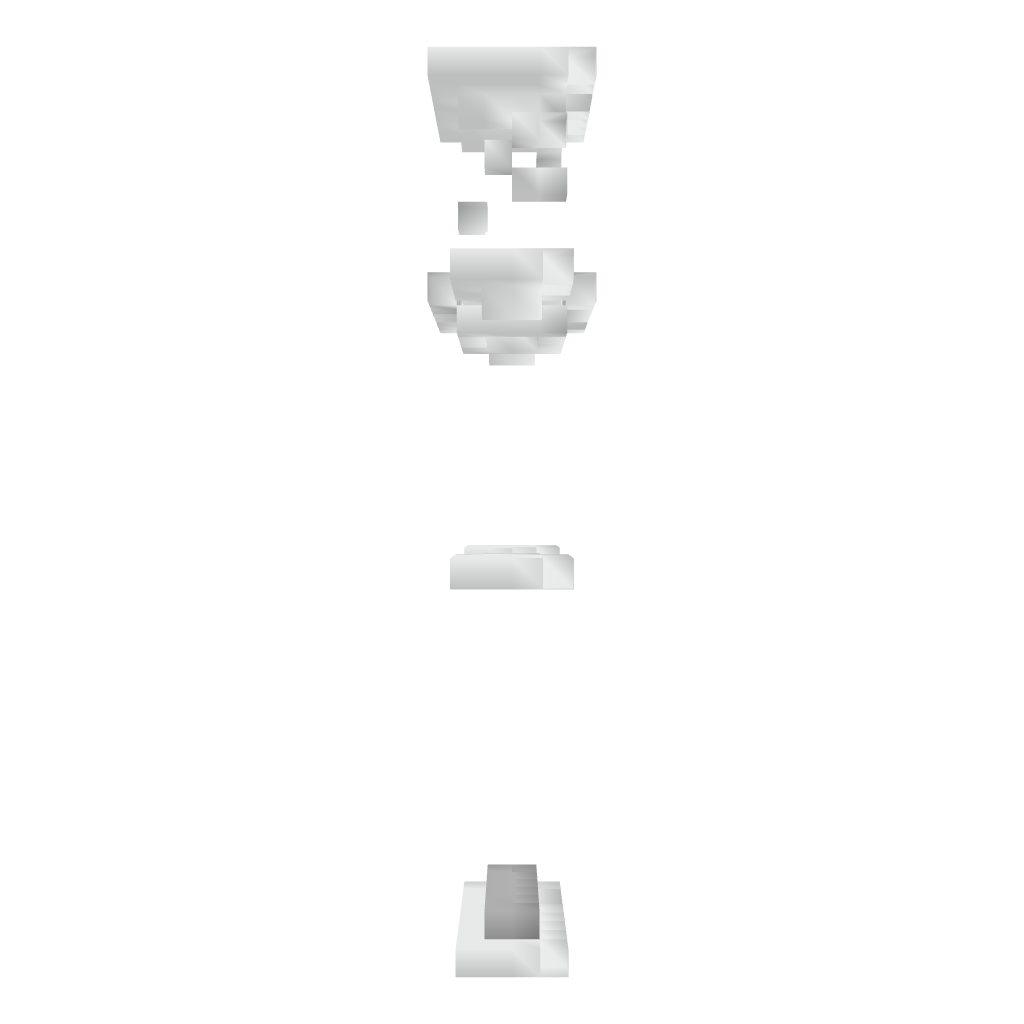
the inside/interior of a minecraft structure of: Skin Dummy